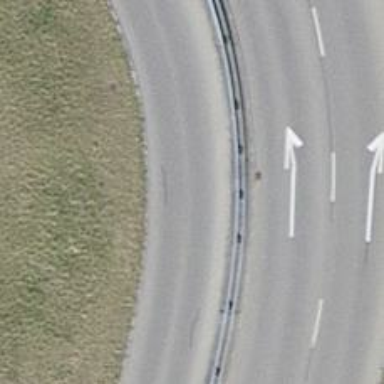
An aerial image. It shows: Asphalt road at the secondary link level.